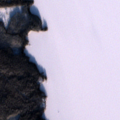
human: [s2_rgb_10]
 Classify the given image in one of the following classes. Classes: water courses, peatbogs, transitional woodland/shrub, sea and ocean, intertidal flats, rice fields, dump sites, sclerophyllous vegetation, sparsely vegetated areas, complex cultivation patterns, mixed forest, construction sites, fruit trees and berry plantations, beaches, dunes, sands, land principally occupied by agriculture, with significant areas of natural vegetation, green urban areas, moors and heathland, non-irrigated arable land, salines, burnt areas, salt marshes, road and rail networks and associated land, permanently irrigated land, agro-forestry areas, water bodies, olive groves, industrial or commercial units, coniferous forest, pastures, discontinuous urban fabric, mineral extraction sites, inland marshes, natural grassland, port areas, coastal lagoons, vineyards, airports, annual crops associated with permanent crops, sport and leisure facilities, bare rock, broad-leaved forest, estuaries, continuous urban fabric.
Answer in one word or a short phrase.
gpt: coniferous forest, mixed forest, water bodies